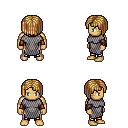
a pixel art fantasy rpg character, male body template, human, tanned skin, chain mail, gold greaves, blonde pageboy hairstyle, leather bracers, four views (front, back, left, right), 2x2 character sprite sheet, small pixel art, hard edges, no anti-aliasing